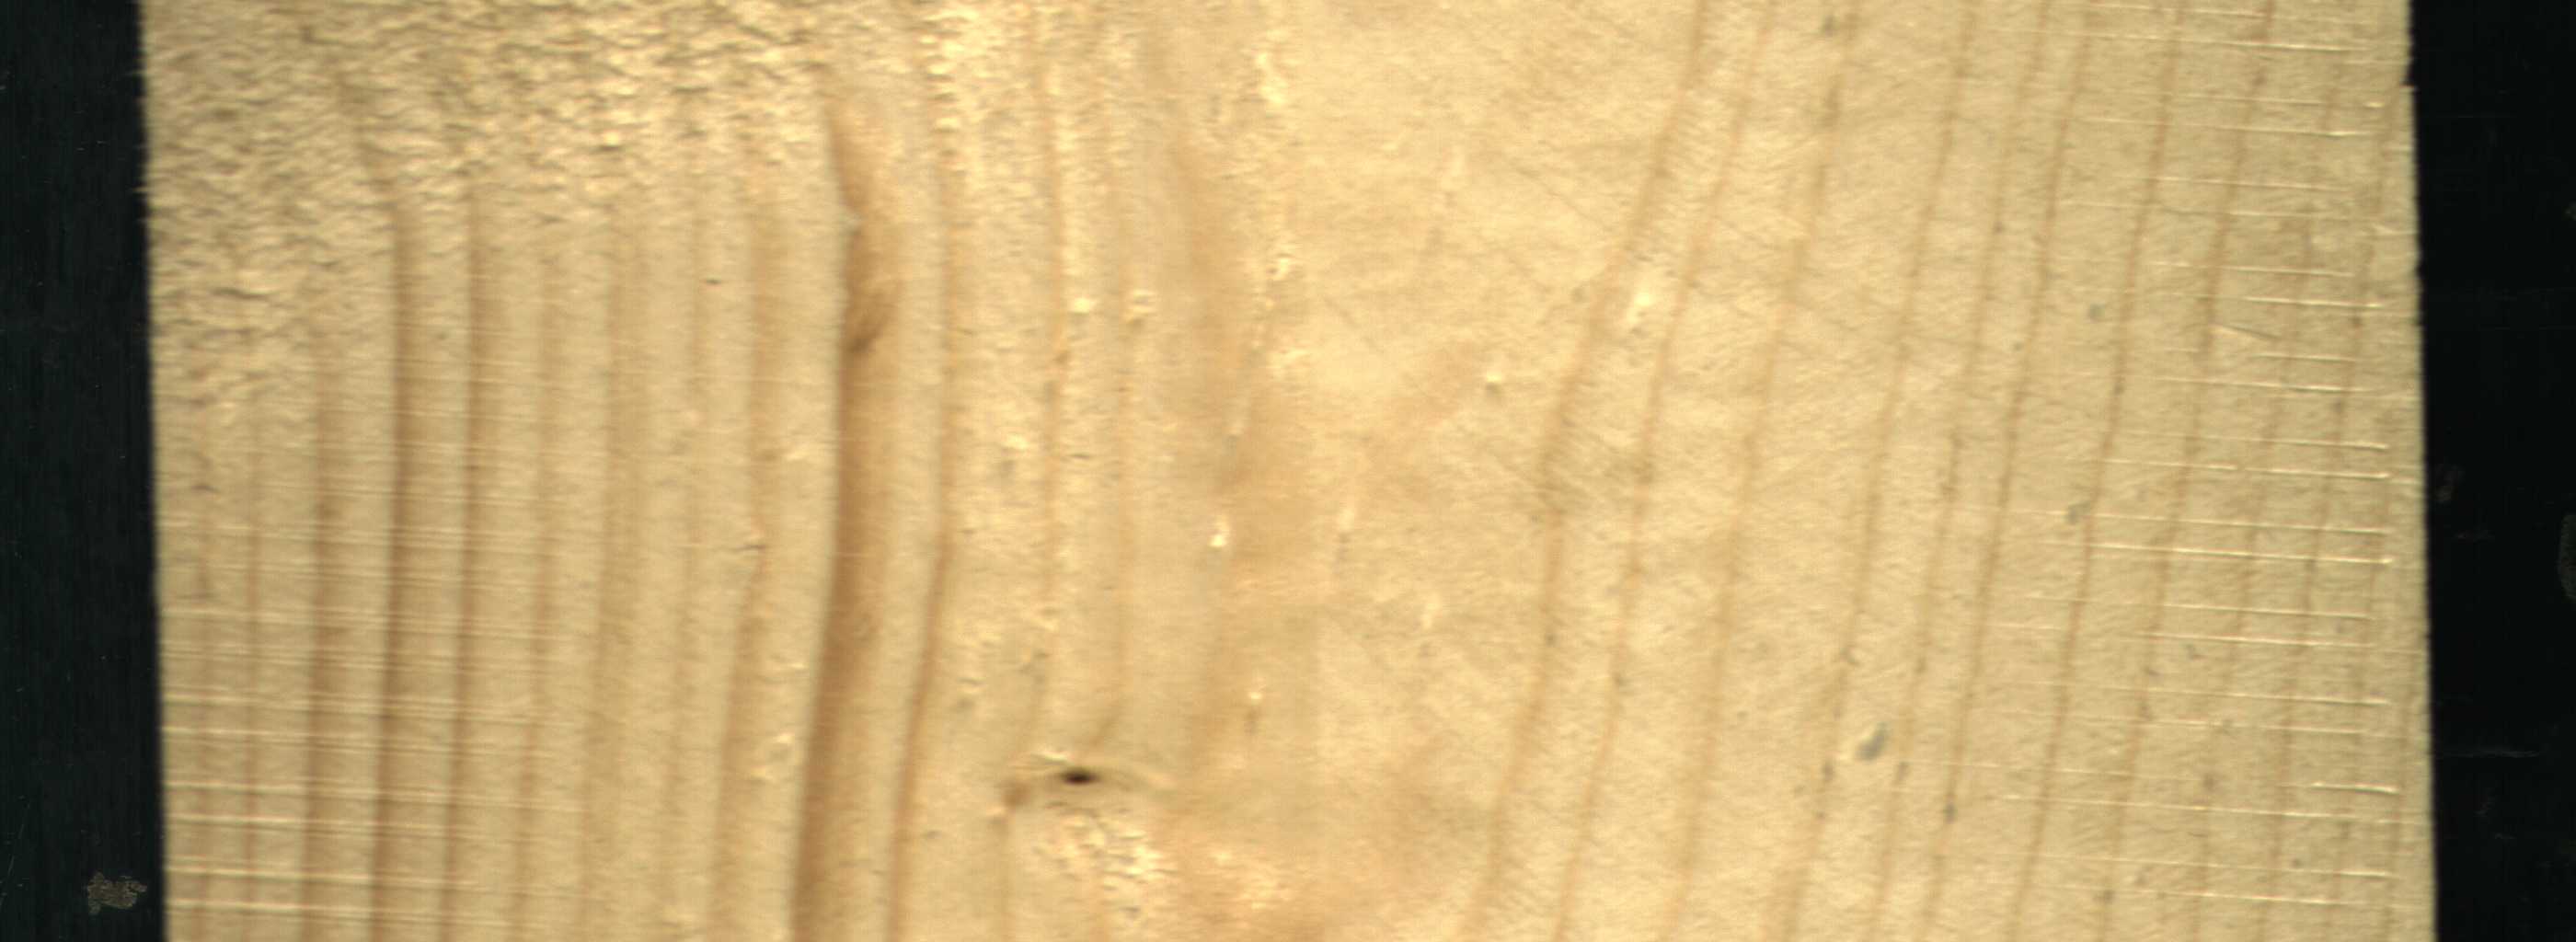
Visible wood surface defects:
Dead_Knot